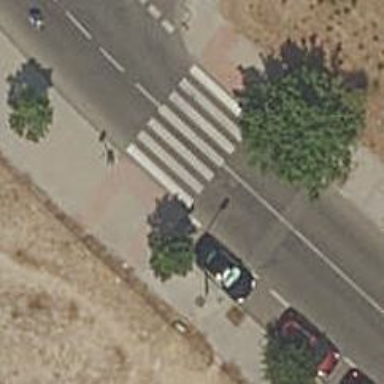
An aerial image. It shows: Uncontrolled road crossing.